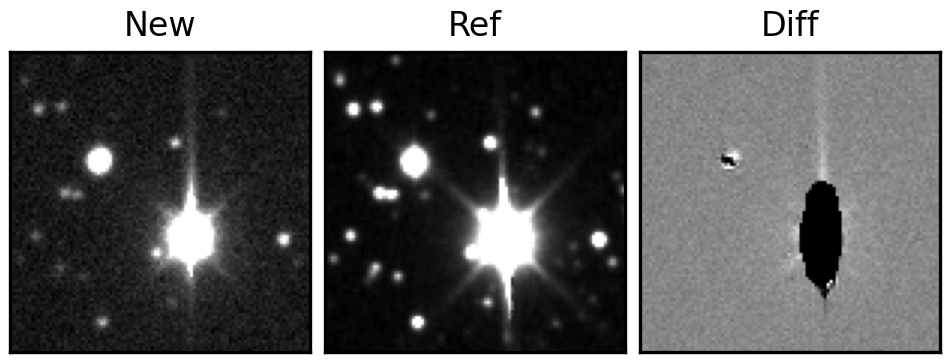
Label: bogus